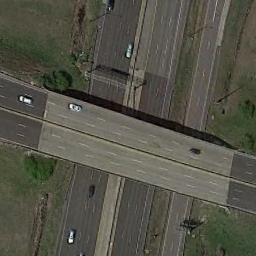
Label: overpass